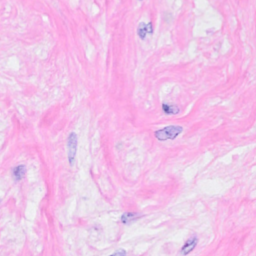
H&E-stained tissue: Breast